Question: I'm trying to create a card tile with a background image (sprites). On hover, I would like to swap the background image with a color and add some text. I'm trying to position this text (which can be 1, 2 or even 3 lines) in the very center of the tile. To do this, I'm setting the base element to display: table and the ':before' element to 'display: table-cell' (but only on hover).
The problem that I'm facing is, after one has hovered the base element and moused out, the base element disappears in Chrome and Opera on a Mac! (Works fine in FF and Safari. Untested in IE or any of these browsers on Windows/Linux). Here's my code and a fiddle:
Fiddle:
<URL>
'''
.picture {
outline: 1px solid black;
float: left;
margin: 0 10px 10px 0;
width: 150px !important;
height: 150px !important;
background: maroon url('http://www.placehold.it/150x150');
cursor: pointer;
display: table;
}
.picture:hover {
background-image: none;
color: white;
}
.picture:hover:before {
content: 'Test';
text-transform: uppercase;
text-align: center;
display: table-cell;
vertical-align: middle;
}
'''
'''
<div class="picture"></div>
<div class="picture"></div>
<div class="picture"></div>
<div class="picture"></div>
<div class="picture"></div>
<div class="picture"></div>
<div class="picture"></div>
<div class="picture"></div>
'''
Edit:
Here's a gif with the behavior

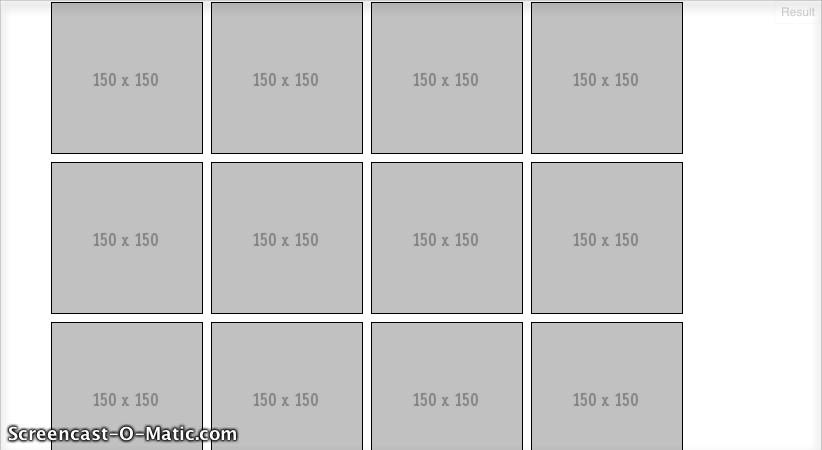
Answer: When checked in Chrome mac, adding a table-cell element dynamically causes the layout to break.
One thing that we can do is, we can add the element by default and update its content on hover.
<URL>
'''
.picture:before {
content: '';
text-transform: uppercase;
text-align: center;
display: table-cell;
vertical-align: middle;
}
.picture:hover:before {
content: 'Test';
}
'''
This is working finr in Chrome MAC.